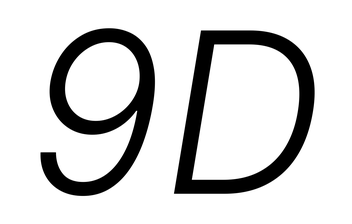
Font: Inter-Italic_Light_Italic